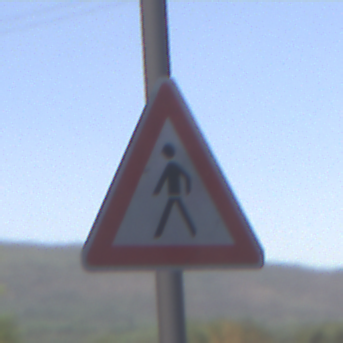
Verkehrszeichen: FussgaengerRechts
Umgebung: Roofed, Underpass
Tageszeit: Midday
Wetter: Clear
Licht: Natural
Jahreszeit: NotSpecified
Kontrast: LowContrast